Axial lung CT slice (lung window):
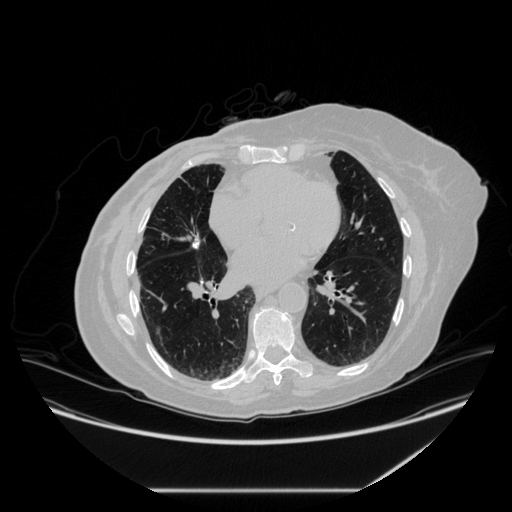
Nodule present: no